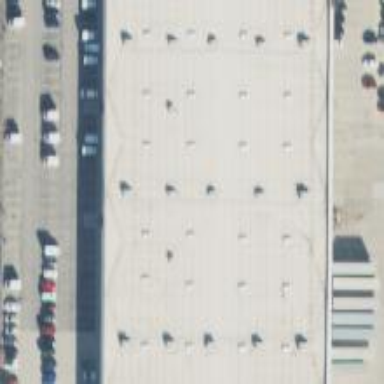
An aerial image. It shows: Warehouse building.